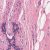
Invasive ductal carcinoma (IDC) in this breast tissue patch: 0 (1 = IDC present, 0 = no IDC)